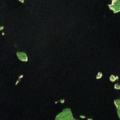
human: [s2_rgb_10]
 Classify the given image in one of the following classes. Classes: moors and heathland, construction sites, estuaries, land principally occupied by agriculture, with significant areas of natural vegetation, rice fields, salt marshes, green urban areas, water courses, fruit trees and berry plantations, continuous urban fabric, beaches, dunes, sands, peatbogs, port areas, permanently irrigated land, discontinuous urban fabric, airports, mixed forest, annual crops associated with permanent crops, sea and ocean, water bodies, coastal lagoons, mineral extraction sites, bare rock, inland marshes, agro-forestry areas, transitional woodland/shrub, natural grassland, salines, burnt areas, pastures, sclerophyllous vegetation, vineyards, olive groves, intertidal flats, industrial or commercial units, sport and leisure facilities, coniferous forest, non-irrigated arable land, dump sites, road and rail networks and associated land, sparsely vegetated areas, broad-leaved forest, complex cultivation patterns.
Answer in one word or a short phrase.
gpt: mixed forest, water bodies